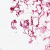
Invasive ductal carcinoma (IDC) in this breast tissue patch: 0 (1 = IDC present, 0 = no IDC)